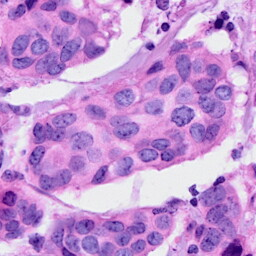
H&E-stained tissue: Breast